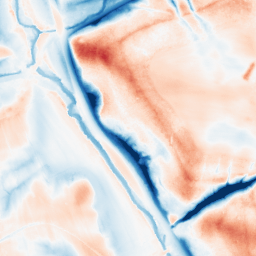
Category: trend_removal
Decomposition family: local_polynomial
Decomposition parameters: window_size: 51
degree: 2
Upsampling method: edge_directed
Upsampling parameters: scale: 4
Upsampling scale: 4